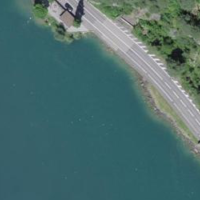
EUNIS habitat code: 14
Species observed at this site:
Leptinotarsa decemlineata